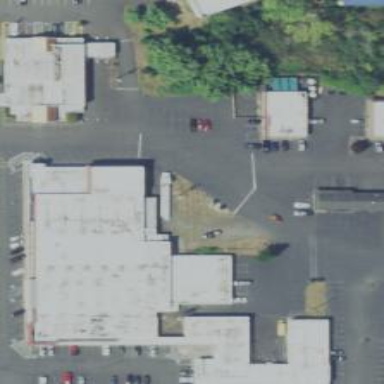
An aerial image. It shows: Retail area.